Question: I've seen some cool looking "windows" / "alerts" /whatever they are called. I wish I knew. Here's some examples of them:

These shouldn't be Apple exclusive, since I've seen 3rd party apps use them! I'd like to know what are these windows?
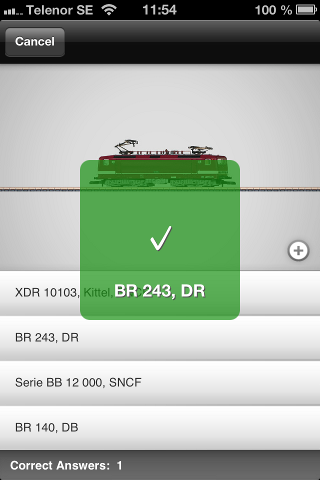
Answer: It Custom 'UIActivityIndicator' that you can found in this link
<URL>
'MBProgressHUD' is an iOS drop-in class that displays a translucent HUD with an indicator and/or labels while work is being done in a background thread. The HUD is meant as a replacement for the undocumented, private UIKit UIProgressHUD with some additional features.......
Thanks :)